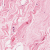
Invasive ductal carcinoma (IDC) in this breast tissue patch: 0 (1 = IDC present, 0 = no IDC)